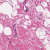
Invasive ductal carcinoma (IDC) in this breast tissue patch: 0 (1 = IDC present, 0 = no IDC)